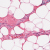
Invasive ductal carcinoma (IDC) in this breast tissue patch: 0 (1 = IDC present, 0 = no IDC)